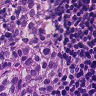
Metastatic tissue present: yes